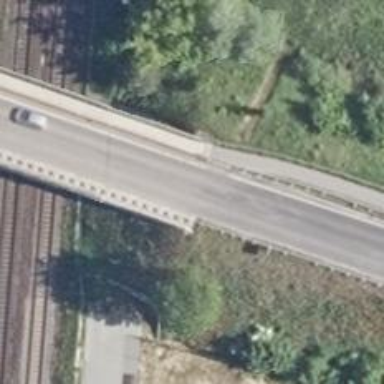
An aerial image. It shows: Tertiary road on asphalt surface crossing over bridge.